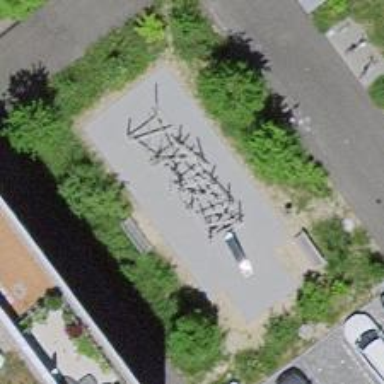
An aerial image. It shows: Playground featuring climbing frame.